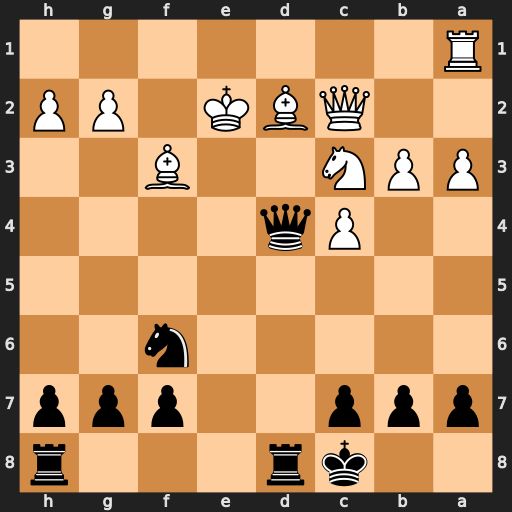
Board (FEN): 2kr3r/ppp2ppp/5n2/8/2Pq4/PPN2B2/2QBK1PP/R7
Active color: b
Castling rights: -
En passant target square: -
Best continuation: Rhe8+ Kf1 Qxd2 Qxd2 Rxd2